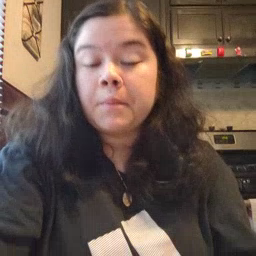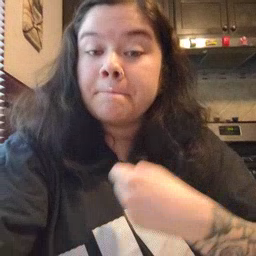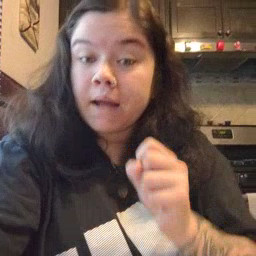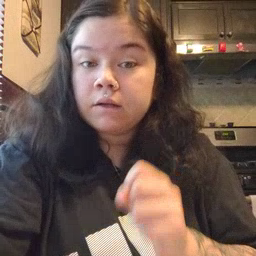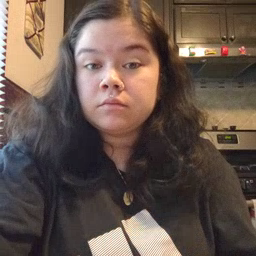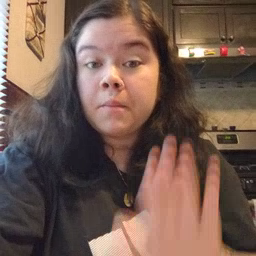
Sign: make